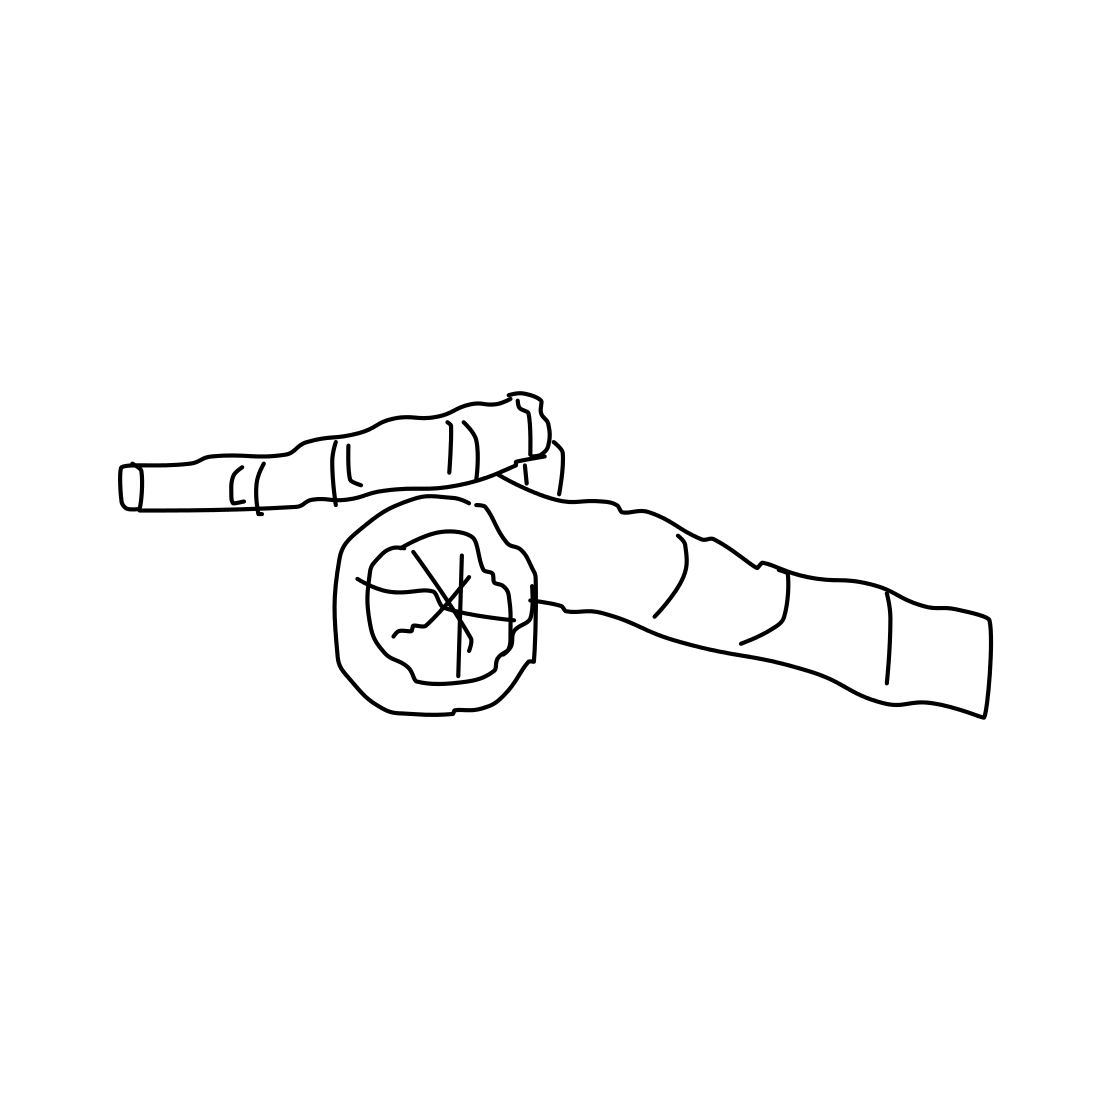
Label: cannon